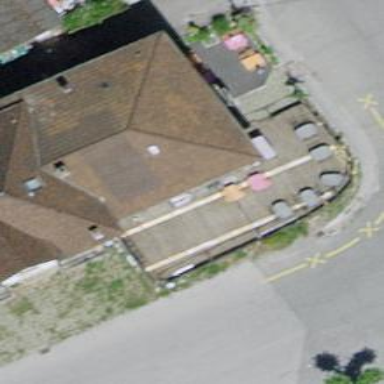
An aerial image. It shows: Restaurant.